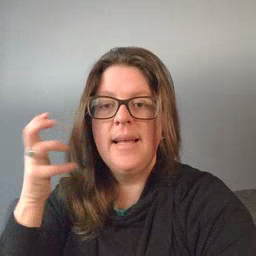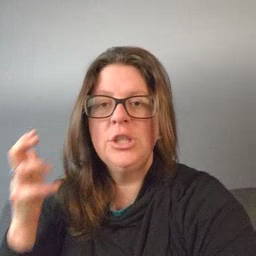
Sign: tiger